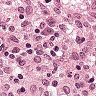
Metastatic tissue present: no